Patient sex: F
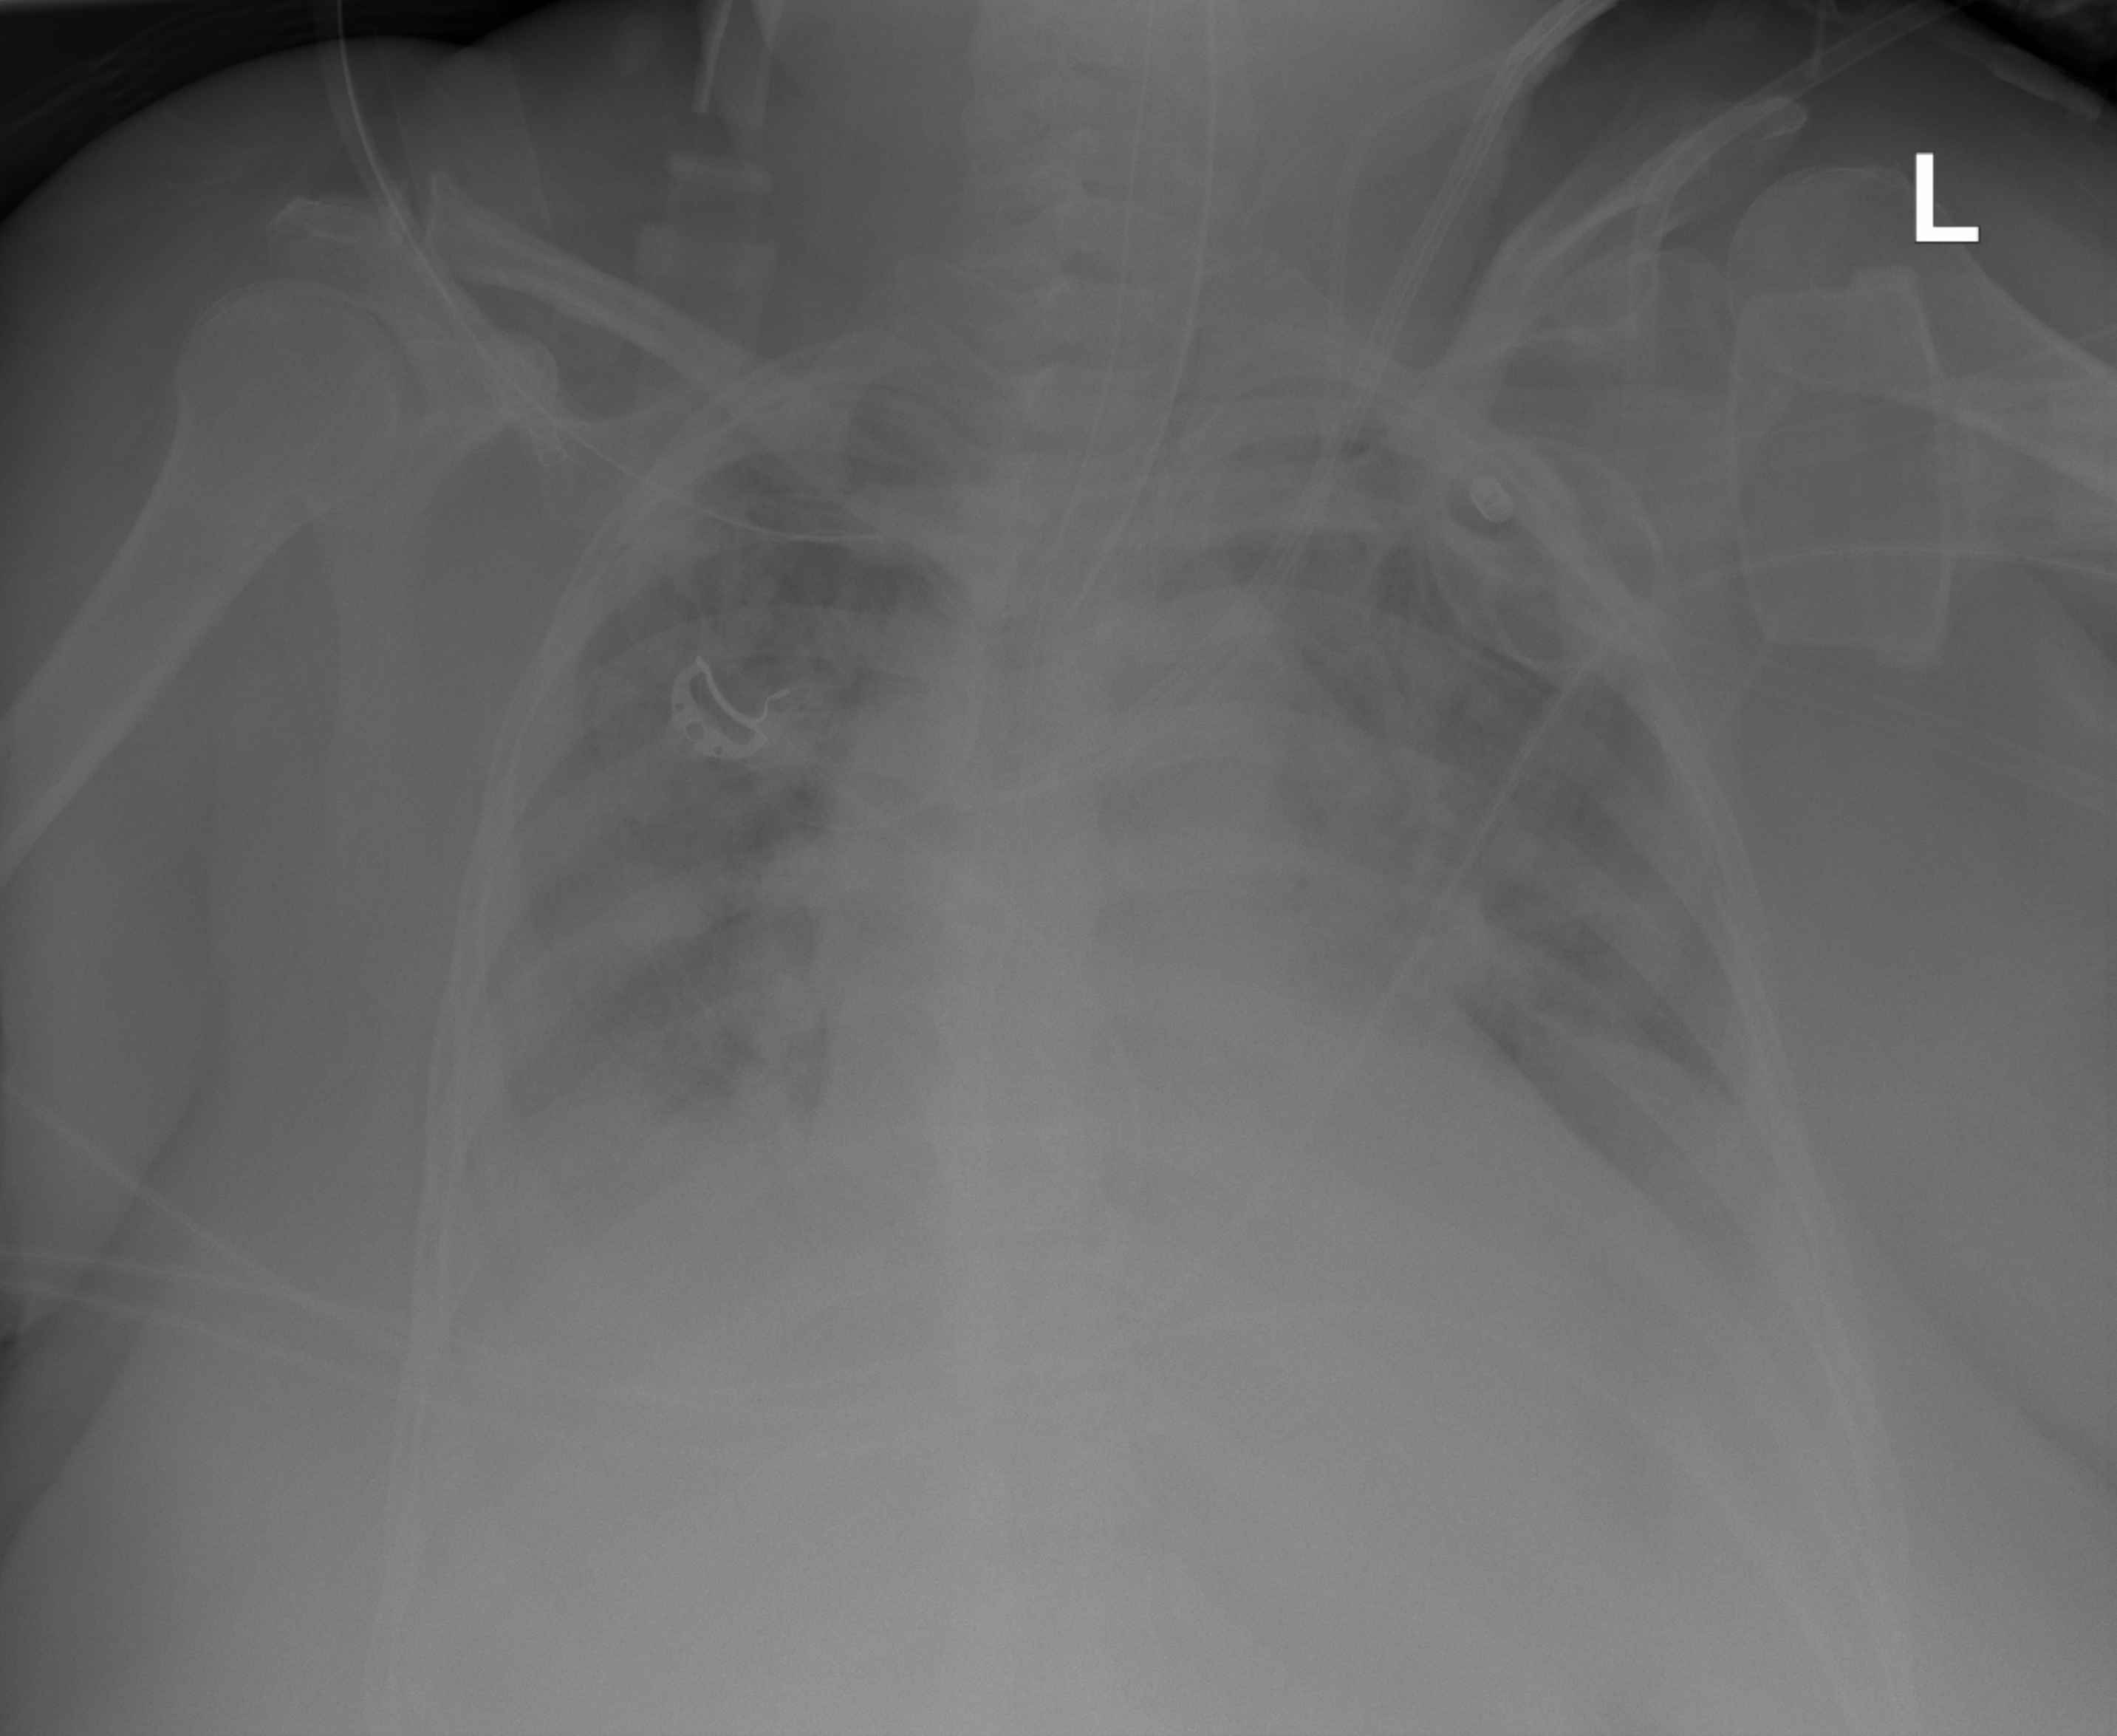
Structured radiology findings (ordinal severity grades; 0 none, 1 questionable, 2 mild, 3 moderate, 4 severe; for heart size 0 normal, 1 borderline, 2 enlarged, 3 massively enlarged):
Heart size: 0
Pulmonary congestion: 2
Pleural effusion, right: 3
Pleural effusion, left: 2
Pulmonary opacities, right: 3
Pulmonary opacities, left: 3
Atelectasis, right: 3
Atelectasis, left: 2